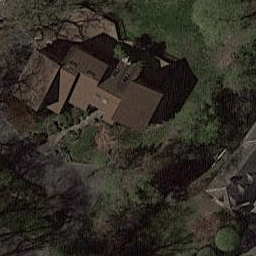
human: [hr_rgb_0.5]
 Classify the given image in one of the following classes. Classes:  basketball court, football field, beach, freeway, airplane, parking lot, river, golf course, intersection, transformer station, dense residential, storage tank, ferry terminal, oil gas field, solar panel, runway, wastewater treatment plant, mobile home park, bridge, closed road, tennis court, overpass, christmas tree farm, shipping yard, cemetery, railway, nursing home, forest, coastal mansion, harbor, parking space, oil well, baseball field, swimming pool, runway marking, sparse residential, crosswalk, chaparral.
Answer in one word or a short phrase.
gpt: sparse residential